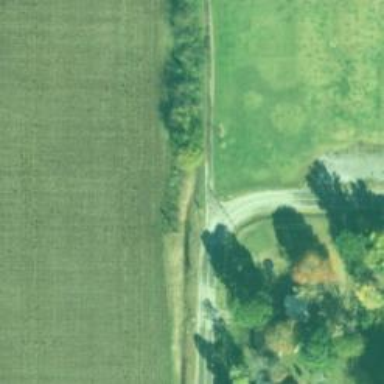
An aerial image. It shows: Secondary road.